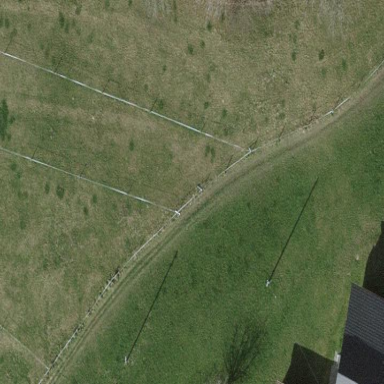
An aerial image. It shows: Area covered with grass.